Question: I'm getting the following error:

When I print "location" I can clearly see it is a CGPoint. I want to move the position of one my sprites based on the location. In this example, I want to move the sprite to the left if the user touches the left half of the screen.
What am I doing wrong here?
Thank you!
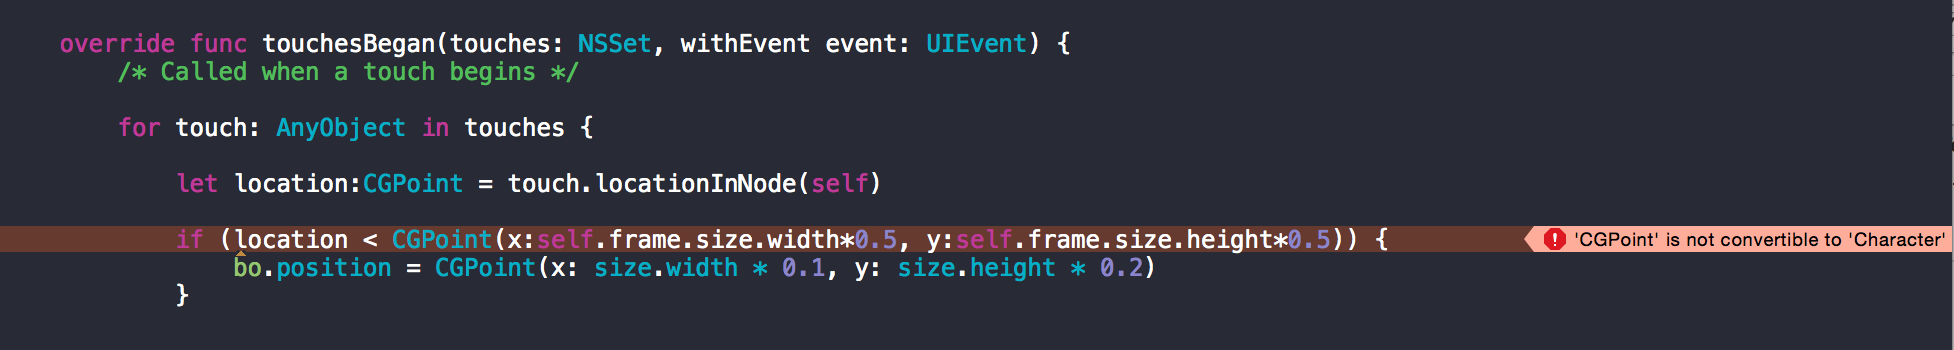
Answer: There is no '<' operator defined for 'CGPoint', so I think that's the reason why you see that misleading compilation error. If you want to check the condition "left half of the screen touched" you probably have to change that line to:
'''
if location.x < self.frame.size.width * 0.5 {
'''